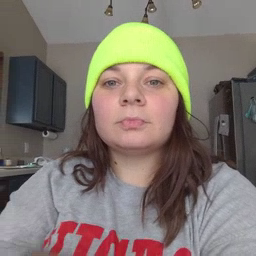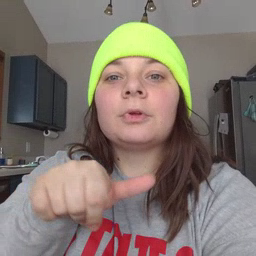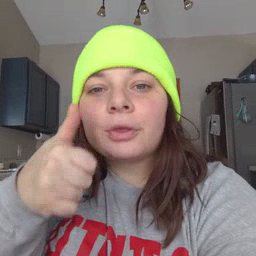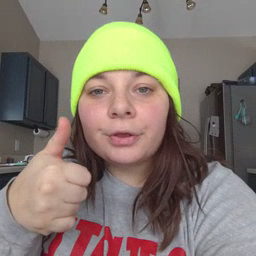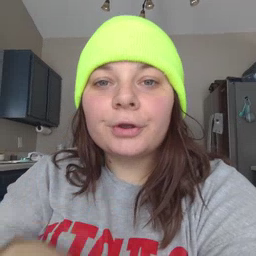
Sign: another